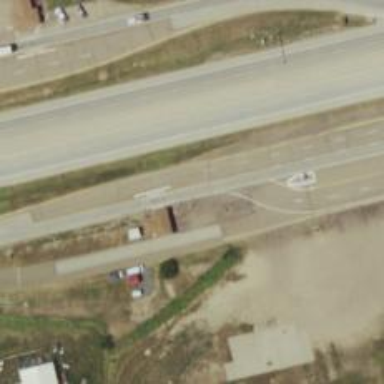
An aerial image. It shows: Asphalt service road leading to weighbridge facility.